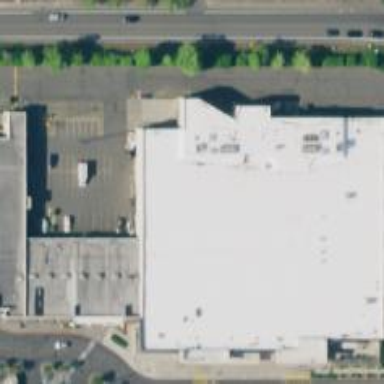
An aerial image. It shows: Supermarket building.